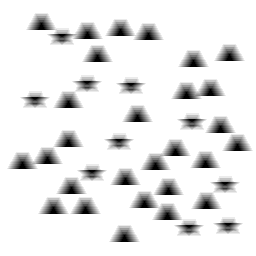
Squares: 0
Triangles: 28
Stars: 10
Total shapes: 38